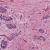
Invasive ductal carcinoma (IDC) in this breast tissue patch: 1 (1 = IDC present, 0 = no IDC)